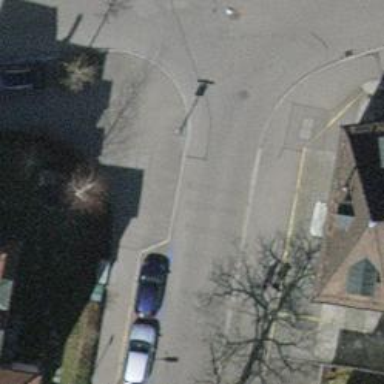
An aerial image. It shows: Residential road with separate sidewalk and opposite cycleway. The surface is asphalt.